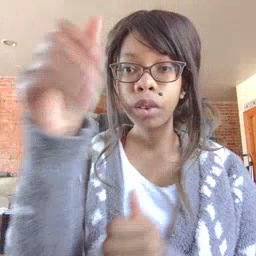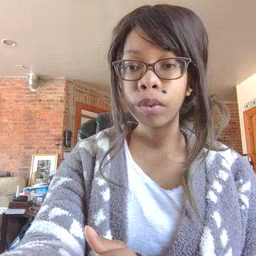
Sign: sleepy